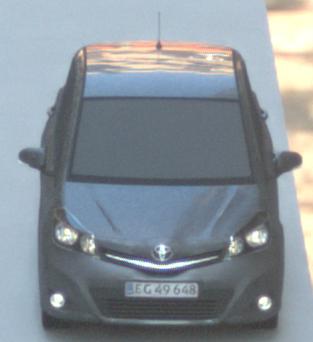
Make: Toyota
Model: Yaris 1.0
Detailed model: Yaris (XP9)
Model produced from: 2009/01
Model produced until: 2010/10
Doors: 3
Color: gray
Road condition: dry road
Daytime: morning or afternoon
Contrast: medium contrast